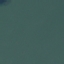
Land use / land cover: SeaLake